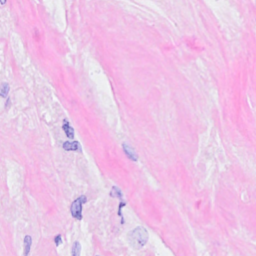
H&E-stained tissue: Breast